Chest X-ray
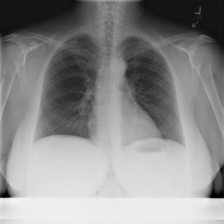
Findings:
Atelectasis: negative
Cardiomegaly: negative
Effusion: negative
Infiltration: negative
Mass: negative
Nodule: negative
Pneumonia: negative
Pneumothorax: negative
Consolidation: negative
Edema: negative
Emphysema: negative
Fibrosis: negative
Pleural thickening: negative
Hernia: negative